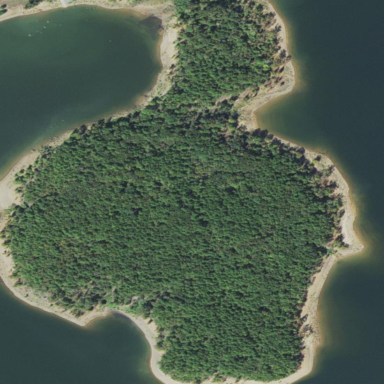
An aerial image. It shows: Islet.